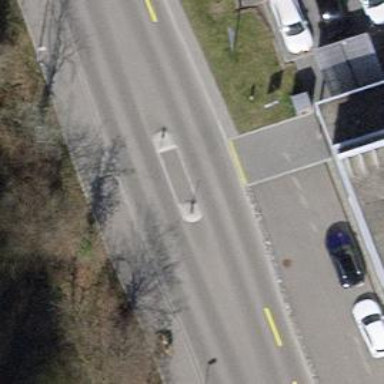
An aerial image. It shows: Traffic calming island.